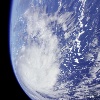
Label: cloud